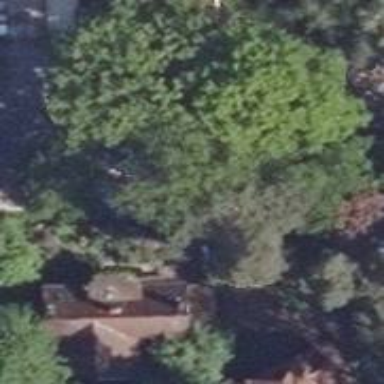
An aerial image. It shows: Single tag "natural: tree."